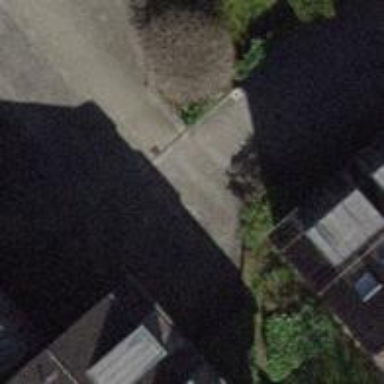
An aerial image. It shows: Footway surfaced with paving stones.